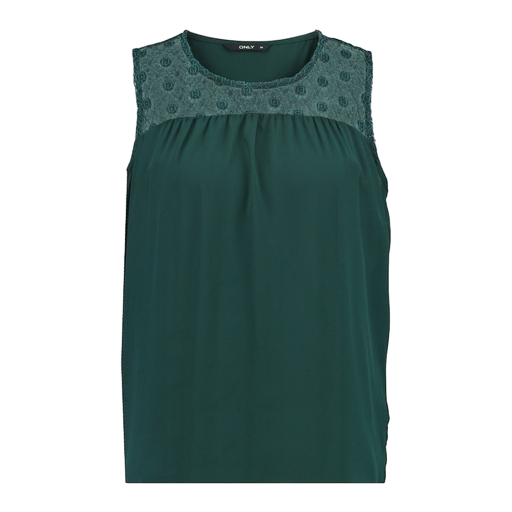
green lace-panel top, green polly tank, green layered lace-trim tank top, white background